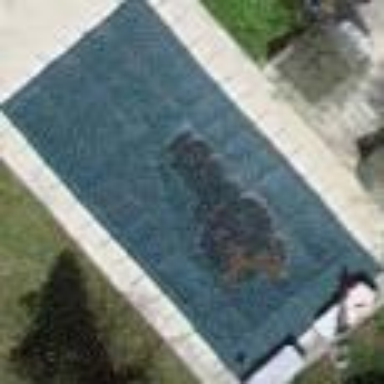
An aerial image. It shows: Swimming pool located in leisure land.